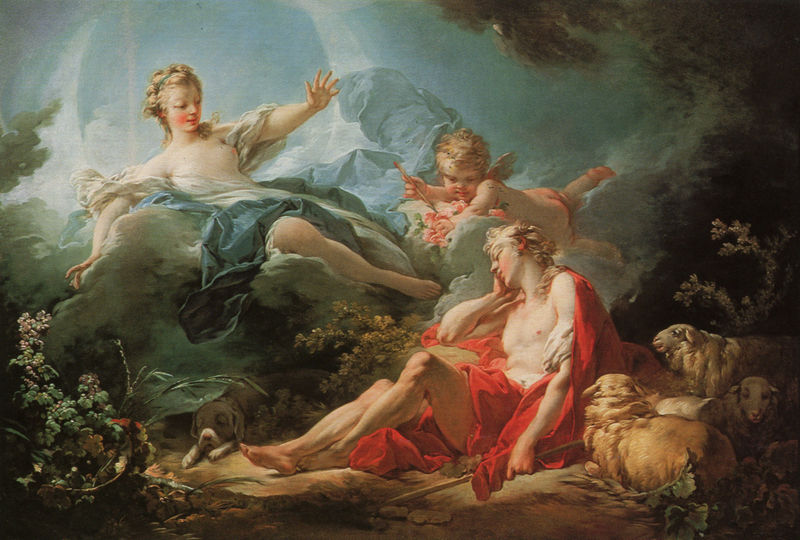
Titel: Diana et Endymion, Diana und Endymion
Künstler: Jean Honoré Fragonard
Standort: Washington (District of Columbia)
Institution: National Gallery of Art
Schlagwörter: akt, baum, blau, felsen, flügel, gemälde, hand, himmel, laub, mann, nackt, rubens, schlaf, umhang, wolken, bäume, frauen, grün, landschaft, menschen, mädchen, ocker, blume, blumen, braun, brust, busen, finger, frankreich, frau, frisur, haar, kleid, licht, männer, orange, pastell, schwarz, szene, türkis, weiss, dame, hund, hunde, rosen, rot, tier, tiere, tuch, wolke, beige, rock, blond, arm, arme, barock, bibel, falten, steine, öl, natur, busch, sonne, boden, gewand, haare, mantel, stoff, tücher, kind, pflanze, pflanzen, rokoko, rosa, wald, engel, putte, putto, beine, fell, bein, brüste, wangen, liebe, liegen, schlafen, schlafend, zwei, stab, zöpfe, wangenrot, fels, herde, rast, füsse, grazien, zopf, draperie, halbnackt, junge, teint, mond, lamm, schaf, knabe, fuss, lichtung, schönheit, traum, allegorie, mythologie, personifikation, göttin, schein, verführung, mythos, venus, hermes, arkadien, hirtenstab, amor, putten, schafe, hirte, hirten, hirtin, schäfer, mars, psyche, putti, pfeil, schlafender, nattier, cupido, armor, pastorale, menschn, überrascht, boucher, endymion, fra, mondgöttin, selene, fragonard, landfschaft, fru, cupid, schlafen schlafend, hell schein, schläferin, engelrokkoko